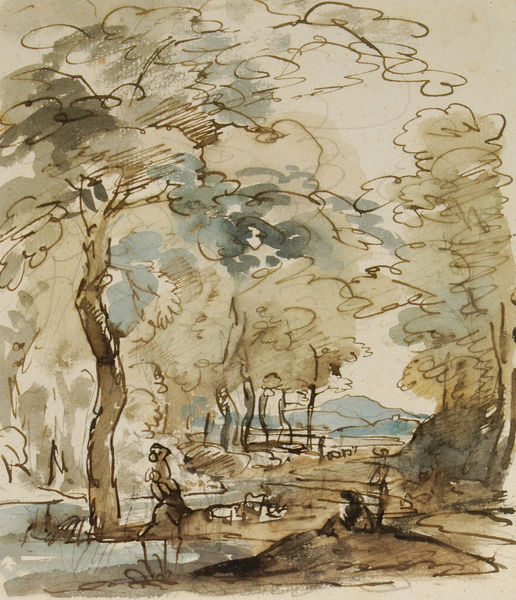
Titel: Ideale Landschaft
Künstler: Johann Georg von Dillis
Standort: München
Institution: Privatbesitz
Schlagwörter: baum, berg, blau, feder, gemälde, himmel, laub, mann, wasser, aquarell, bäume, fluss, grün, landschaft, menschen, see, sitzen, teich, ufer, braun, frau, grau, hell, skizze, straße, türkis, zeichnung, gras, hund, park, tiere, weg, mensch, bach, erde, horizont, hügel, wind, büsche, pflanzen, krone, wald, pferd, reiter, schnell, farbig, papier, studie, berge, gebirge, modern, allee, graphik, hellgrün, wasserfarbe, linien, stämme, baumkronen, laviert, tusche, alpen, lichtung, blaugrün, hain, wäldchen, goethe, ausruhen, wälchen, kritzel